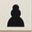
Piece: bP